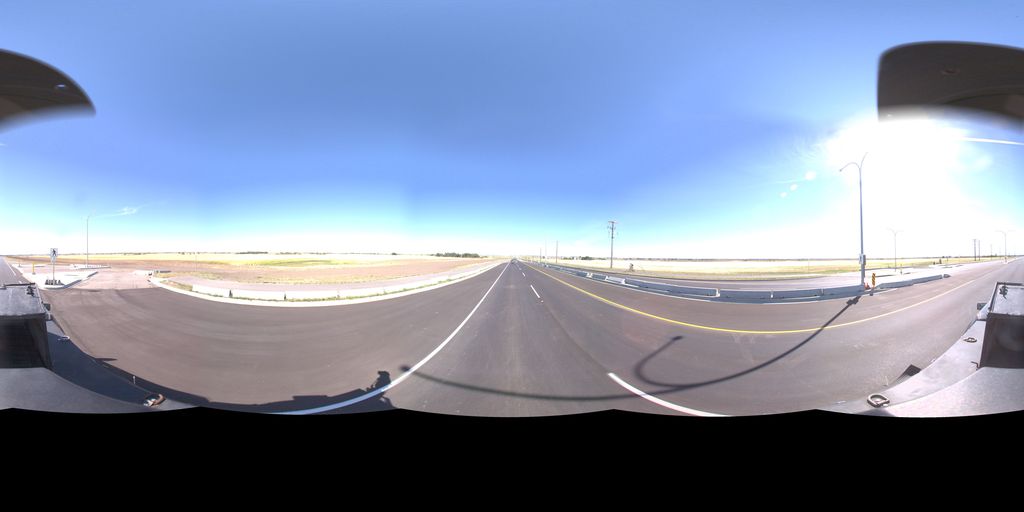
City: saskatoon